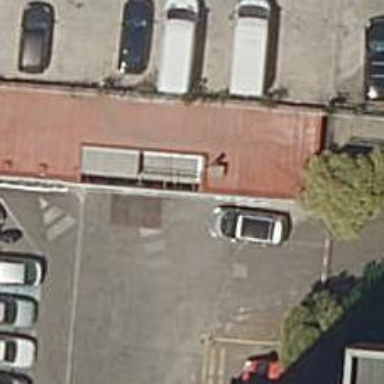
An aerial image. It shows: Shop that sells cars.